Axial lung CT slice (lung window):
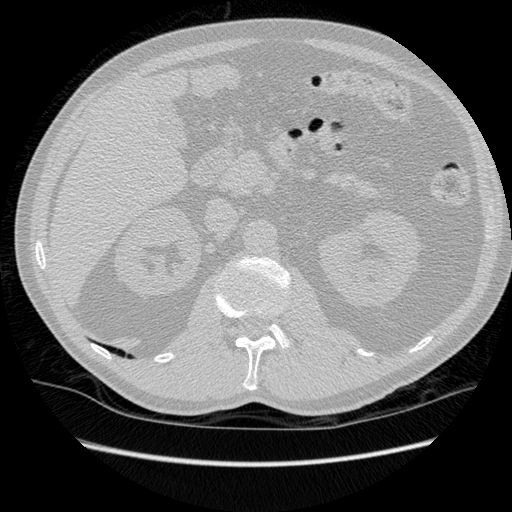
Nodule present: no